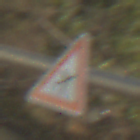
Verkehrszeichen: FlugbetriebLinks
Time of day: SunriseSunset
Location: Outdoor (Nature)
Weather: Clear
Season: NotSpecified
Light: Natural